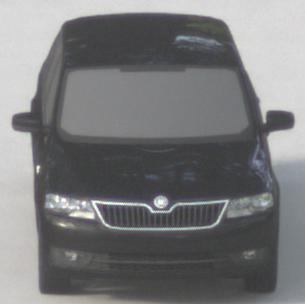
Make: Skoda
Model: Rapid Spaceback 1.2 TSI
Detailed model: Rapid Spaceback
Model produced from: 2013/10
Model produced until: 2015/04
Doors: 5
Color: black
Road condition: dry road
Daytime: morning or afternoon
Contrast: low contrast